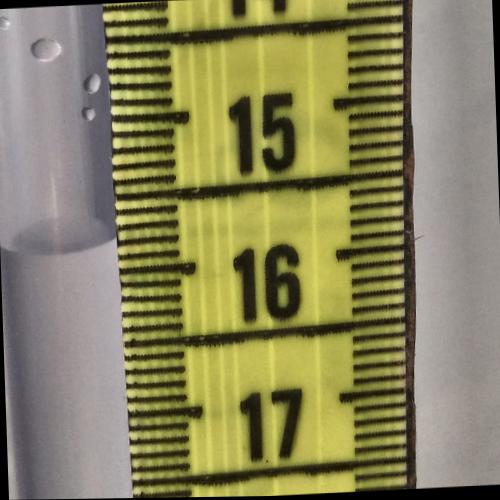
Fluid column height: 15.8 cm